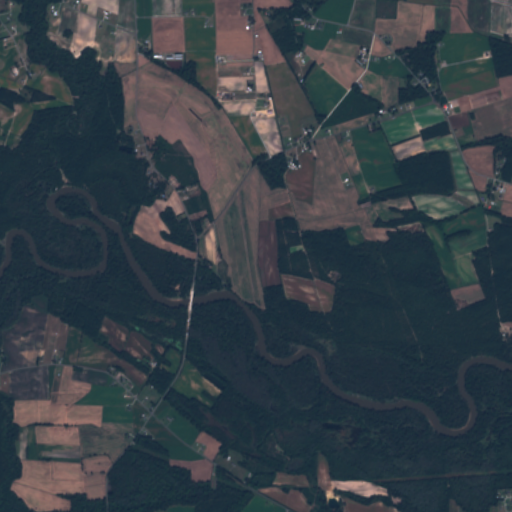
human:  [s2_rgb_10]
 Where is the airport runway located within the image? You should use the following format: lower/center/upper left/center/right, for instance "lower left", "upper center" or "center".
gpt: The airport runway is located in the lower center of the image.
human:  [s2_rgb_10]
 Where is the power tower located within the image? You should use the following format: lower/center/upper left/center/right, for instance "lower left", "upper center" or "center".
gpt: The power tower is located in the lower of the image.
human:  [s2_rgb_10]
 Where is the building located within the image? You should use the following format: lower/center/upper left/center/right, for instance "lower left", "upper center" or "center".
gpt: There is no building in the image.